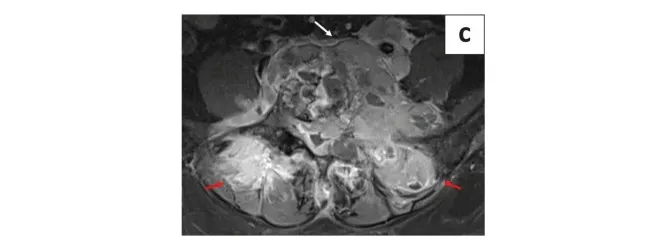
MRI axial T1-weighted (T1WI), T2-weighted (T2WI) and post-contrast T1 Fat Saturated sequence (T1FS). (a-c) demonstrate an expansile lesion of altered signal intensity involving the body of the L5 vertebra, appearing hypointense on T1WI and T2WI with marked post-contrast enhancement. There is involvement of the left transverse process, left lamina and superior articular processes of the L5 vertebra. (c) An associated large enhancing soft tissue component is seen involving the prevertebral and paravertebral regions and bilateral erector spinae muscles (red arrow). Anteriorly, the mass is partially encasing the common iliac vessels (white arrow).
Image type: radiology (mri)